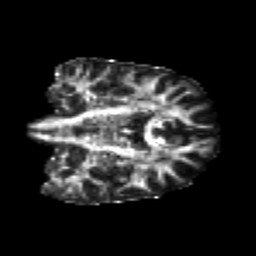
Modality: FA
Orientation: coronal
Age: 26
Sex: male
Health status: healthy
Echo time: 0.074 s